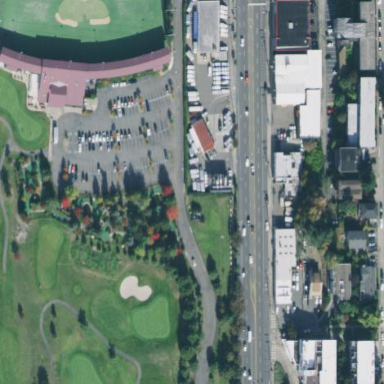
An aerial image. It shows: Miniature golf leisure land.